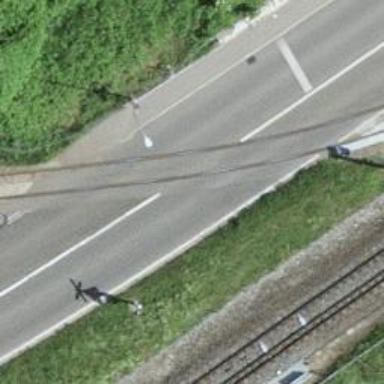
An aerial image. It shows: Railway level crossing.